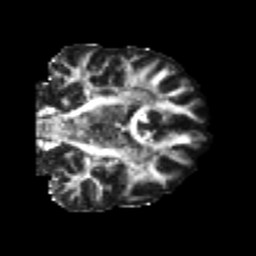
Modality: FA
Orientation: coronal
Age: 25
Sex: male
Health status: healthy
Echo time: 0.074 s